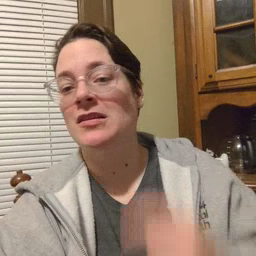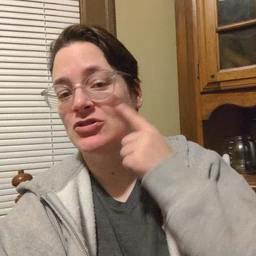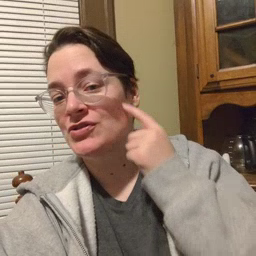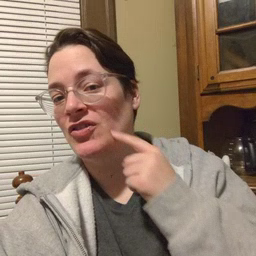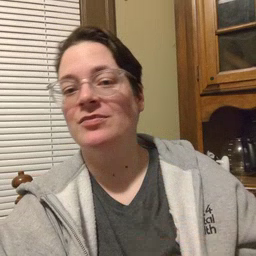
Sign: cheek